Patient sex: F
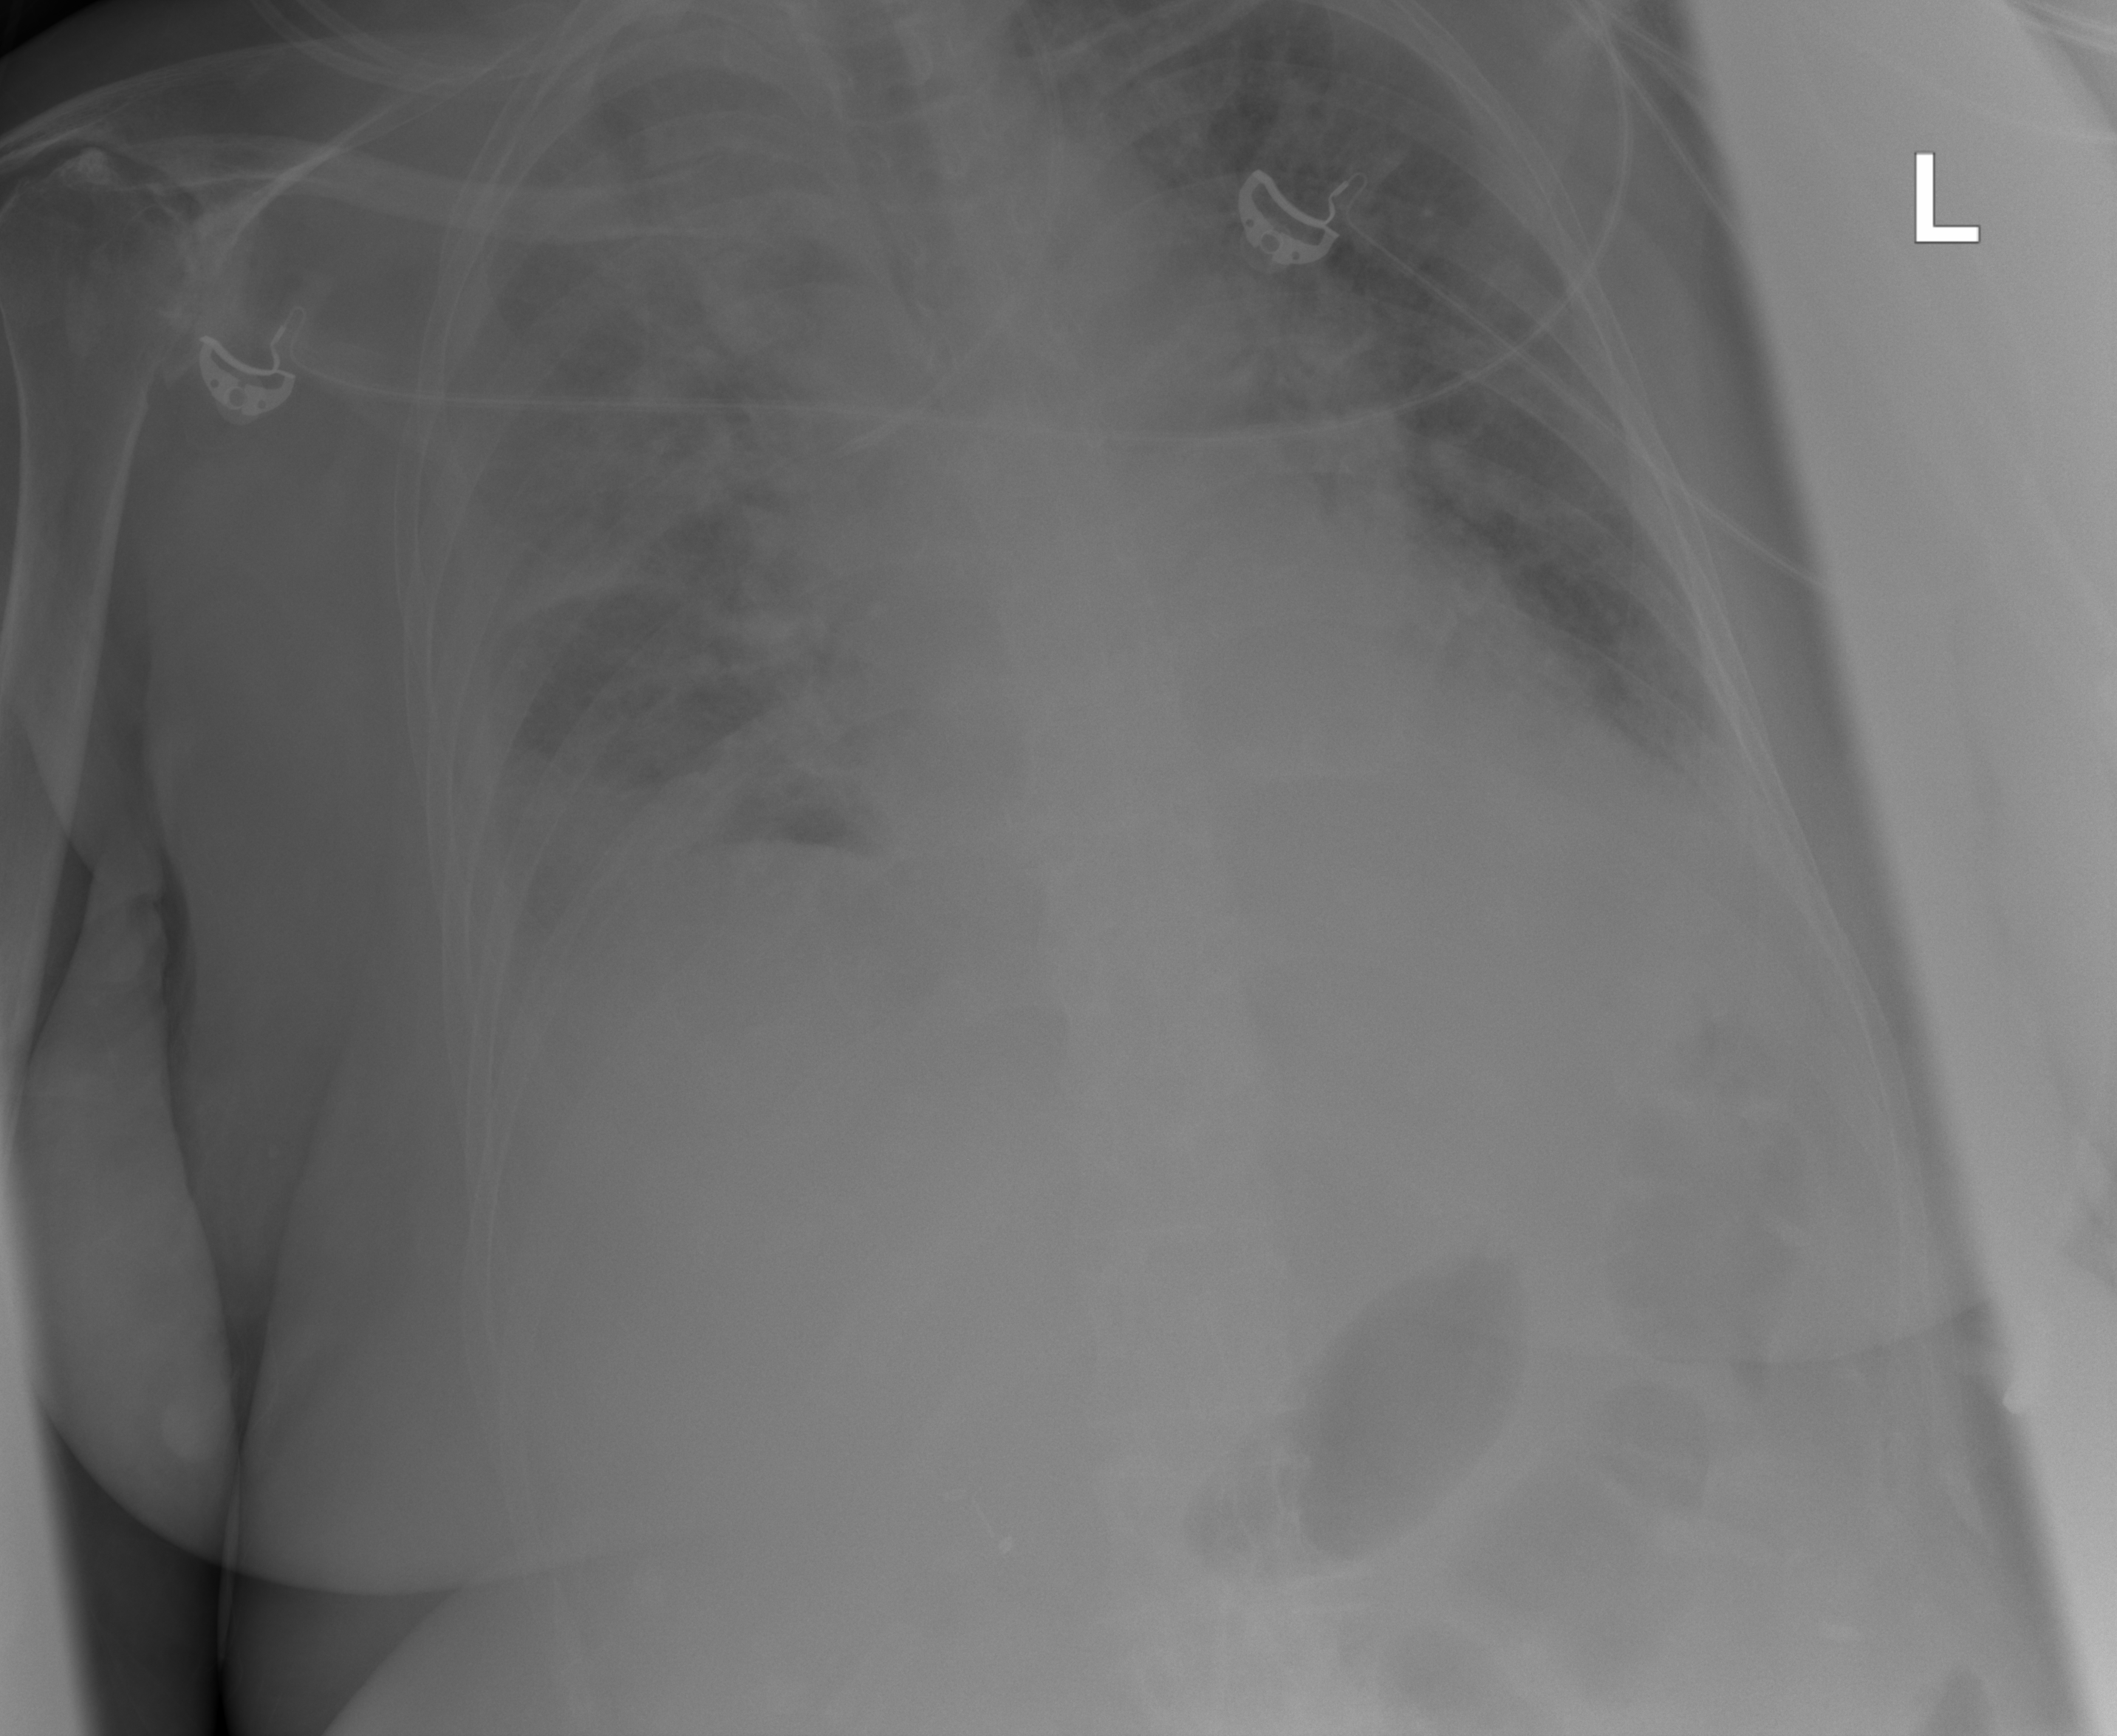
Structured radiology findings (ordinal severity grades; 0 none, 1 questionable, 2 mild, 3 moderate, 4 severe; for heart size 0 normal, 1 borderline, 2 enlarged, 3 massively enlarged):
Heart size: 2
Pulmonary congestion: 3
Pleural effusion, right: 3
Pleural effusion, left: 2
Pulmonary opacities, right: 3
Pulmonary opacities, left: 2
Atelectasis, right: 3
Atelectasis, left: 2